Question: I have a view that is loaded in whatever orientation the UI is. I have a requirement to allow users to select and lock the orientation they want. Below is a picture of my test app. I want to programmatically change the orientation of the view to UIInterfaceOrientationLandscapeLeft when Left is selected.
I know how to lock it. I'm just having trouble trying to rotate the view as if the device was physically rotated.

Here is my code:
'''
- (void)rotateView:(UIInterfaceOrientation)toInterfaceOrientation
{
self.interfaceOrientation = toInterfaceOrientation;
CGFloat rotationFactor = 0;
CGRect frame;
switch (toInterfaceOrientation) {
case UIInterfaceOrientationPortrait:
frame = CGRectMake(self.view.frame.origin.x, self.view.frame.origin.y, self.view.frame.size.width, self.view.frame.size.height);
rotationFactor = M_PI;
break;
case UIInterfaceOrientationLandscapeRight:
frame = CGRectMake(self.view.frame.origin.x, self.view.frame.origin.y, self.view.frame.size.height, self.view.frame.size.width);
rotationFactor = M_PI_2;
break;
case UIInterfaceOrientationLandscapeLeft:
frame = CGRectMake(self.view.frame.origin.x, self.view.frame.origin.y, self.view.frame.size.height, self.view.frame.size.width);
rotationFactor = 3 * M_PI_2;
break;
default:
break;
}
// check current orientation
if ([[UIApplication sharedApplication] statusBarOrientation] != toInterfaceOrientation) {
self.orientationLocked = NO;
// [[UIApplication sharedApplication] setStatusBarHidden:YES];
// [[UIApplication sharedApplication] setStatusBarOrientation:toInterfaceOrientation];
// [[UIApplication sharedApplication] setStatusBarHidden:NO];
// no, the orientation is wrong, we must rotate the UI
self.navigationController.view.userInteractionEnabled = NO;
[UIView beginAnimations:@"rotateView" context:NULL];
[UIView setAnimationDelegate:self];
// setup status bar
[[UIApplication sharedApplication] setStatusBarOrientation:toInterfaceOrientation animated:NO];
// rotate main view, in this sample the view of navigation controller is the root view in main window
[self.navigationController.view setTransform: CGAffineTransformMakeRotation(3 * M_PI_2)];
// set size of view
[self.navigationController.view setFrame:frame];
[UIView commitAnimations];
self.orientationLocked = YES;
}
}
'''
I've tried as others have suggested to no avail. I know the rotation values are not correct. I am just trying to get the view to rotate to any rotation right now.
The only issue that might be causing these suggestions to not work might be because this view is a subview of the root view. Can somebody help me programmatically rotate this view from portrait to any landscape orientation?
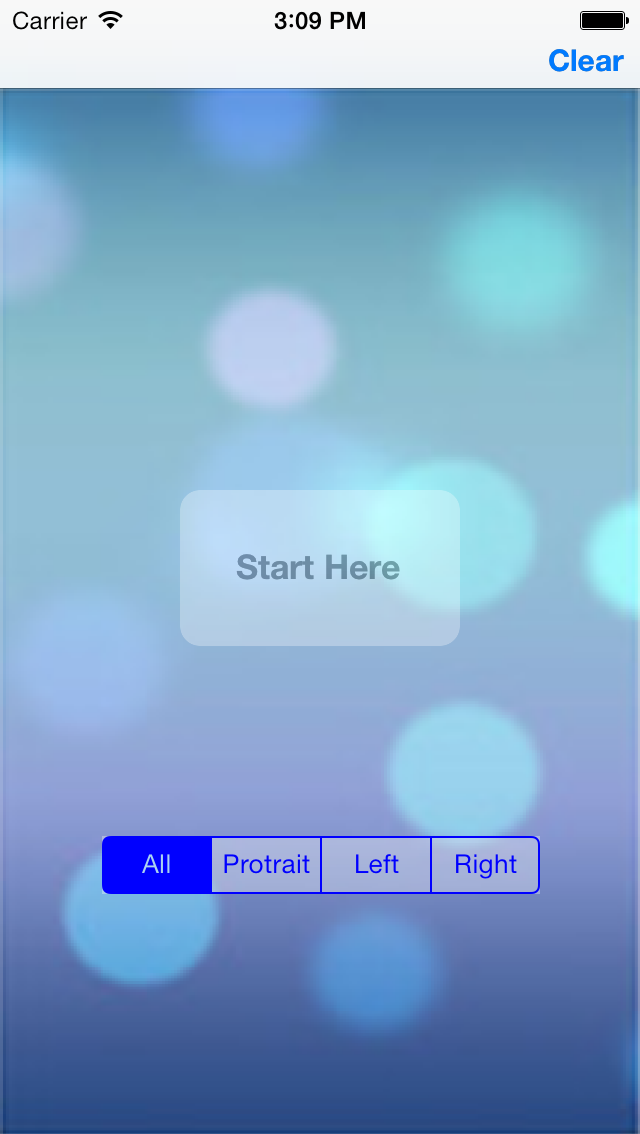
Answer: @Shan - I used your code to rotate the status bar and added a call to the following method to rotate the view. It Works!!!! So you got me half way there. Here is the rest of the code:
'''
#define ROTATE_90 M_PI_2
#define ROTATE_180 M_PI
#define ROTATE_270 M_PI + M_PI_2
/**
* Rotates and resizes the view
*/
- (void)rotateToSelectedOrientation:(UIInterfaceOrientation)toInterfaceOrientation
{
CGRect viewRect = CGRectMake(self.view.frame.origin.x, self.view.frame.origin.y, self.view.frame.size.width, self.view.frame.size.height);
switch (toInterfaceOrientation) {
case UIInterfaceOrientationLandscapeLeft:
self.view.transform = CGAffineTransformMakeRotation(ROTATE_270);
break;
case UIInterfaceOrientationLandscapeRight:
self.view.transform = CGAffineTransformMakeRotation(ROTATE_90);
break;
case UIInterfaceOrientationPortrait:
self.view.transform = CGAffineTransformMakeRotation(0);
break;
case UIInterfaceOrientationPortraitUpsideDown:
break;
default:
self.view.transform = CGAffineTransformMakeRotation(0.0);
break;
}
if (UIInterfaceOrientationIsLandscape(self.currentOrientation) && UIInterfaceOrientationIsLandscape(toInterfaceOrientation)) {
viewRect = CGRectMake(0,0,self.view.frame.size.width,self.view.frame.size.height);
} else {
viewRect = CGRectMake(0,0,self.view.frame.size.height,self.view.frame.size.width);
}
self.view.frame = viewRect;
self.currentOrientation = toInterfaceOrientation;
}
'''